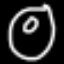
Label: donut